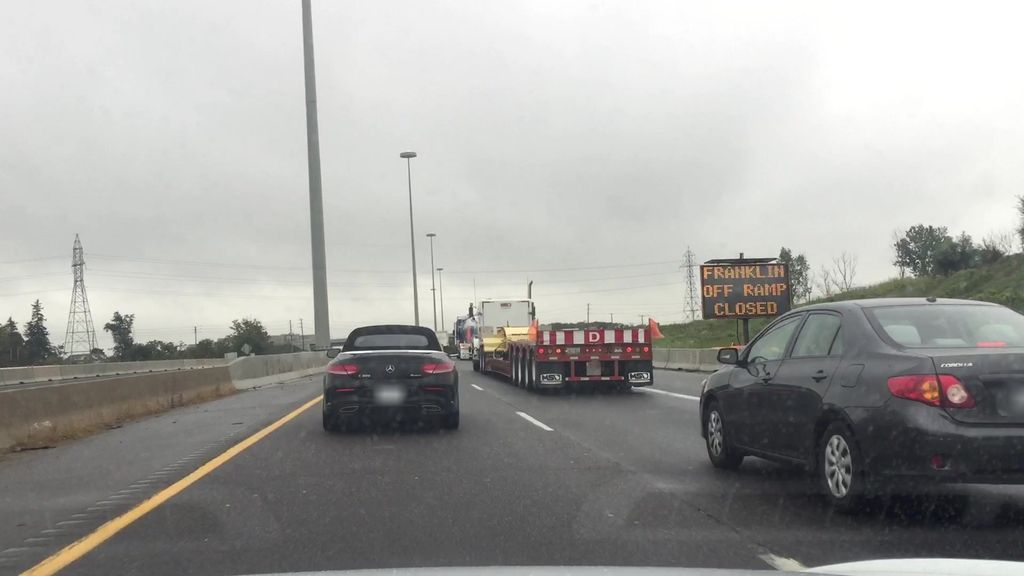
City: kitchener-waterloo